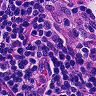
Metastatic tissue present: no